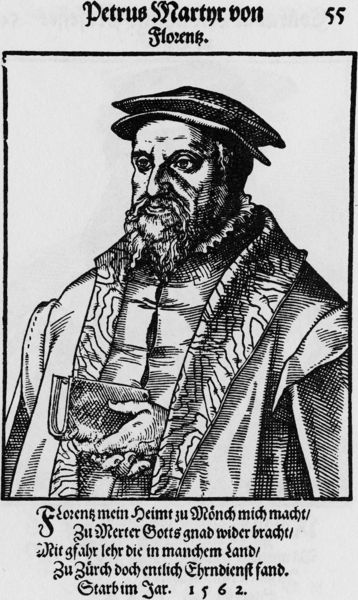
Titel: Bildnis des Peter Martyr von Florenz
Künstler: Tobias Stimmer
Institution: (Seriendruck)
Schlagwörter: gott, hand, mann, umhang, weiß, grau, hut, mund, nase, schwarz, zeichnung, blick, schal, muster, alt, bart, kappe, mütze, augen, bibel, falten, halten, kragen, rahmen, tod, vollbart, bildnis, herr, hände, portrait, porträt, gewand, mantel, renaissance, seide, holzschnitt, schrift, italien, grafik, graphik, kaiser, könig, deutsch, knöpfe, revers, buch, druck, schraffur, schwarz weiß, radierung, stich, barrett, text, proträt, buchdruck, barett, halbprofil, florenz, mönch, luther, emblem, kupferstich, petrus, reformation, skapulier, seriendruck, psalm, prträt, mann könig, sterbebild, martyr, petrus von florenz, 1562, 55, merthyrer, mertyrer, petrus martin von